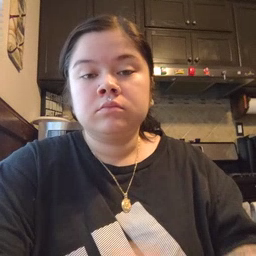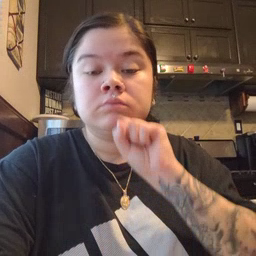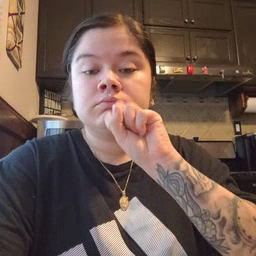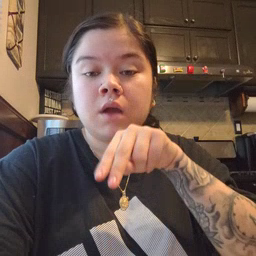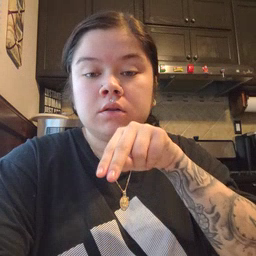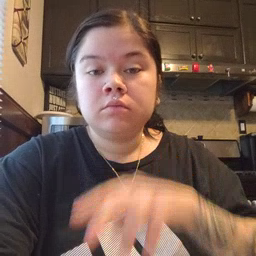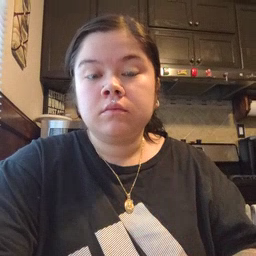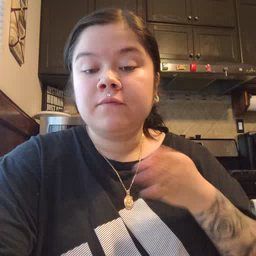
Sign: tongue